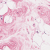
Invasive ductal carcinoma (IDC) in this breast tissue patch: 0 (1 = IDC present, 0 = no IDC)